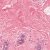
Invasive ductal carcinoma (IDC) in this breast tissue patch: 0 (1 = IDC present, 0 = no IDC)